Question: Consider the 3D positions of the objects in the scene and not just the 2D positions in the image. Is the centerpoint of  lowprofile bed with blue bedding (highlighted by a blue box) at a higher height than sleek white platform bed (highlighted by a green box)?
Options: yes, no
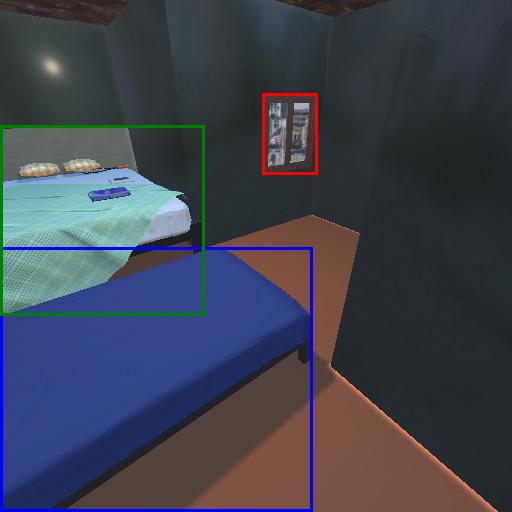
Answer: yes